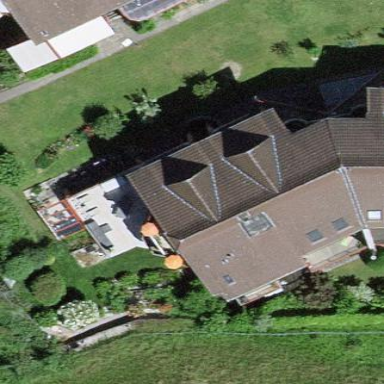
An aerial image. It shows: Residential building.